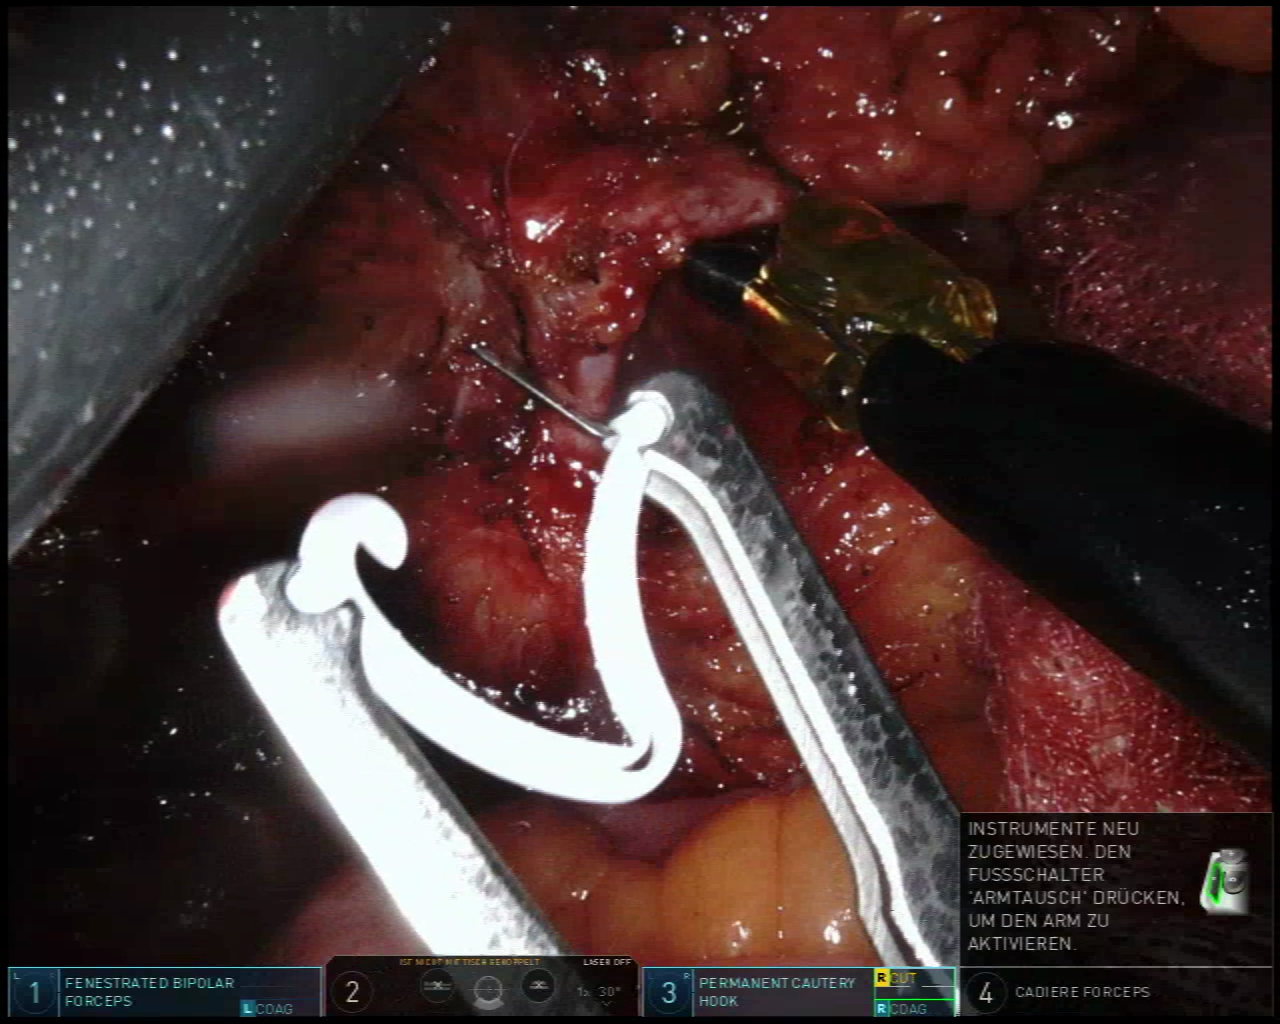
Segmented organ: inferior_mesenteric_artery
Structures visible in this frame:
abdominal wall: no
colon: yes
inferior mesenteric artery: yes
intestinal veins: no
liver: no
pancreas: no
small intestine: no
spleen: no
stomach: no
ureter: no
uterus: no
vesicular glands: no